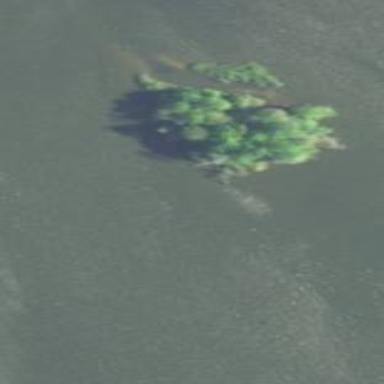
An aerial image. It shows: Island covered with woodland.